Question: What is the reading of this measurement?
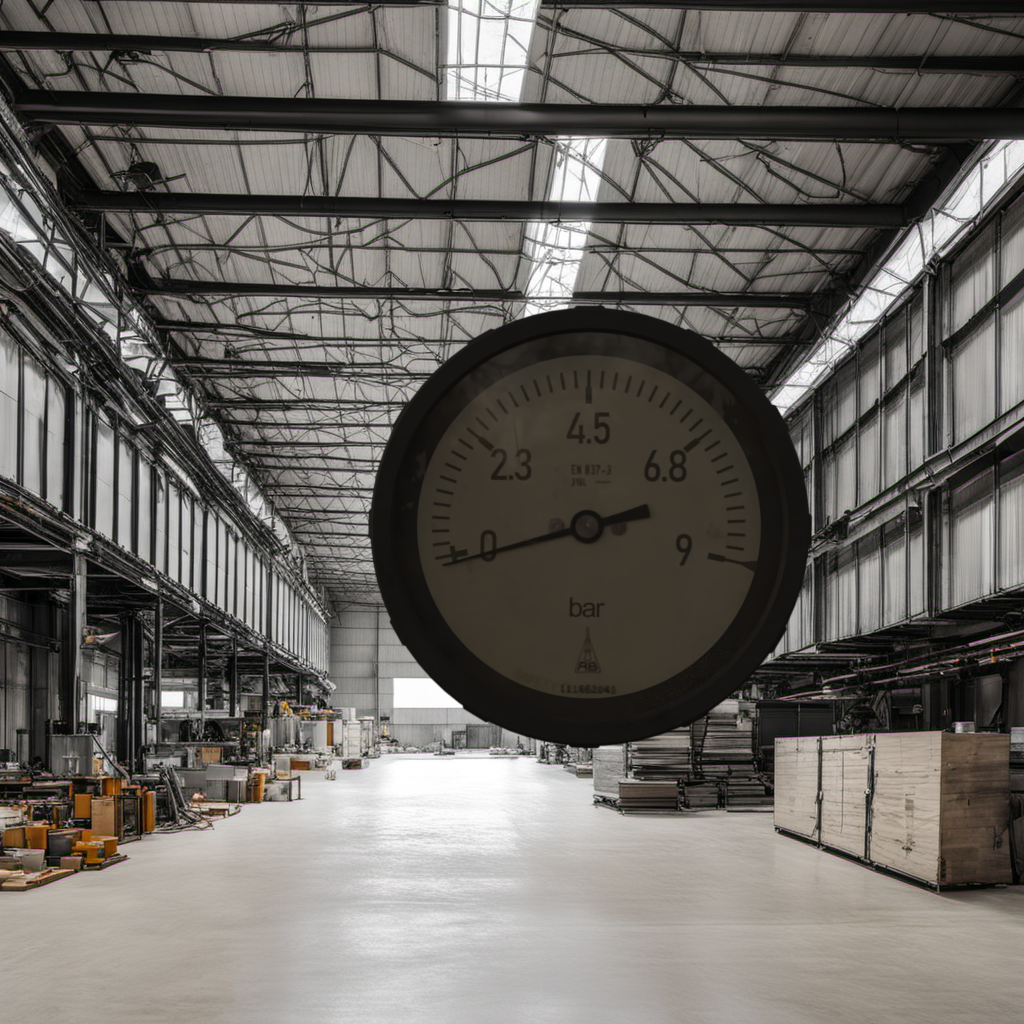
Answer: The result is -0.02
Question: What is the range of the measurement shown in the image?
Answer: The range is from 0 to 9
Question: What is the minimum and maximum value range of the measurement in the image?
Answer: The minimum value is 0 and the maximum value is 9